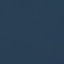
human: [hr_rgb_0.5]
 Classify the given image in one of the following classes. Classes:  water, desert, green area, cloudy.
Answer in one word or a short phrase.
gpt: water